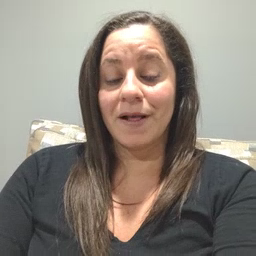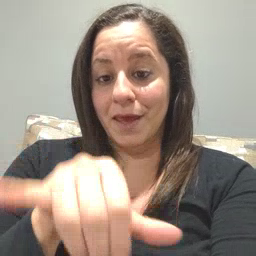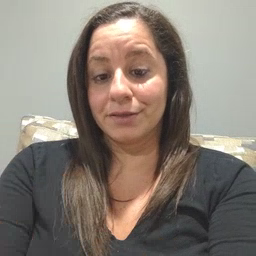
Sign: that